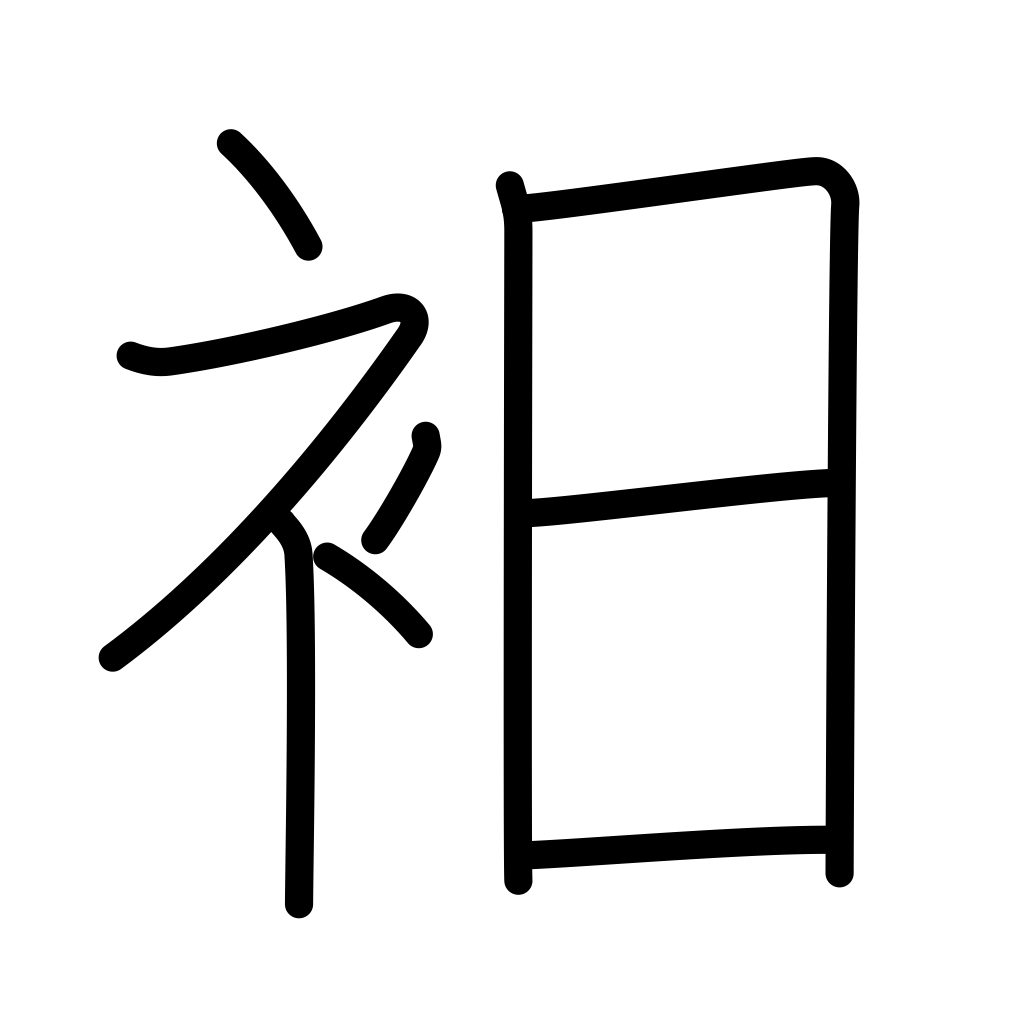
Meaning: everyday clothing, underwear